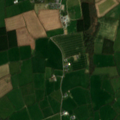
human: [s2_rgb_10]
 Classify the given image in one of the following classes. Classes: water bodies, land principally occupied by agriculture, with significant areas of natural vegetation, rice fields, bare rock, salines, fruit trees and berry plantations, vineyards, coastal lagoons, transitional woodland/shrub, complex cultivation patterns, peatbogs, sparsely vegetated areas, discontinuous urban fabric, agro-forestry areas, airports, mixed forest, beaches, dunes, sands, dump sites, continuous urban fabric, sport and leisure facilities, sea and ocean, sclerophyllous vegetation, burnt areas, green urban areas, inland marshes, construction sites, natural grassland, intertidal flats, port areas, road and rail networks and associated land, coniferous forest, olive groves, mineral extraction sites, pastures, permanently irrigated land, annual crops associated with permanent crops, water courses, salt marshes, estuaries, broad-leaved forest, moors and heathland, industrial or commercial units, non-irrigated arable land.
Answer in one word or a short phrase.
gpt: non-irrigated arable land, pastures, complex cultivation patterns